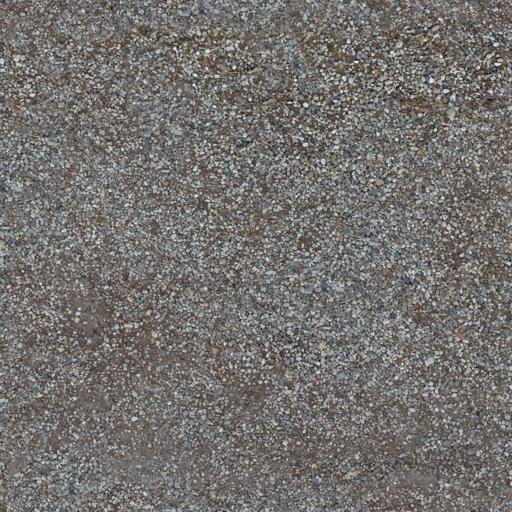
Tags: brown dark dirt dirty gravel